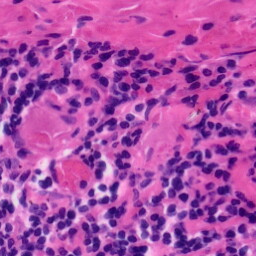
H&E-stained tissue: Tonsil